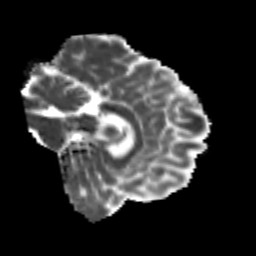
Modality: MD
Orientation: sagittal
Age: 26
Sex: male
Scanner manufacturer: siemens
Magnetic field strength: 3 T
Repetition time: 3.5 s
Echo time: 0.104 s